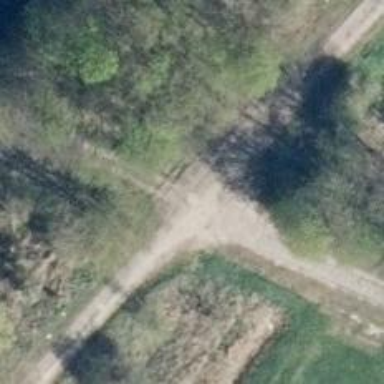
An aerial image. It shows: Unclassified road.